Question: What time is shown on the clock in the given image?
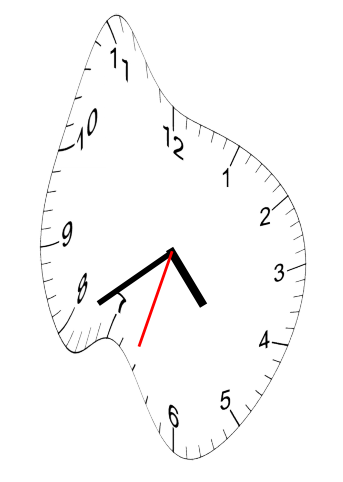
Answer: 04:39:33